Question: For my current project I am adding an variable amount of 'usercontrols : ucTask' to my 'flowlayoutpanel : flpTasks'
'''
foreach (task t in tasks)
{
ucTask uct = new ucTask();
uct.id = t.task_id;
uct.date= t.date.ToString();
uct.btnNaam = t.task_id.ToString();
uct.OnButtonclick += new EventHandler(uct_OnButtonclick);
flpTasks.Controls.Add(uct);
}
'''

Now I will have a couple of those usercontrols in the flowlayoutpanel, and I want to fire an event when I press that button. With the 'EventHandler' I can fire an event, but I need to fire a different event for a different button.
'''
void uco_OnButtonclick(object sender, EventArgs e)
{
lblStatus.Text = "TEST";
}
'''
I don't know how to know which button (or usercontrol) I pressed. And I'm out of ideas, any suggestions?
Thanks,
Thomas
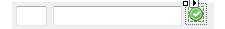
Answer: Sender of event is actually one of buttons. When you cast sender to Button type, you can access any of Buttons properties and determine which button was pressed:
'''
void uco_OnButtonclick(object sender, EventArgs e)
{
Button button = sender as Button;
if (button == null)
return;
lblStatus.Text = button.Name;
}
'''
UPDATE: after reading your question once again, I get that ucTask is actually UserControl, which rises event when button inside it was clicked.
So, first is naming. Good style for class names in c# is PascalCase. E.g. for task user control good name will be 'TaskControl'. Next goes event naming. It's common to name events as 'EventName(-ing, -ed)'. If you want to raise event, then good style is protected method 'OnEventName(-int, -ed)'. And another remark - when you writing user controls, you are free to use business terms to name your events. E.g. TaskCreated, TaskChanged. And you also can pass any parameters to your event by creating custom EventArgs.
So, for your user control:
'''
public class TaskChangedEventArgs : EventArgs
{
public TaskChangedEventArgs(int taskId)
{
TaskId = taskId;
}
public int TaskId { get; private set; }
}
public class TaskControl : UserControl
{
public event EventHandler<TaskChangedEventArgs> TaskChanged;
// raise it inside button click event handler
protected void OnTaskChanged(int taskId)
{
if (TaskChanged != null)
TaskChanged(this, new TaskChangedEventArgs(taskId));
}
}
'''
When you use your user control, just subscribe to its TaskChanged event:
'''
uct.TaskChanged += new EventHandler<TaskChangedEventArgs>(uct_TaskChanged);
'''
And all parameters, that you passed via event argument will be available in that event handler:
'''
void uco_TaskChanged(object sender, TaskChangedEventArgs e)
{
lblStatus.Text = e.TaskId.ToString();
}
'''